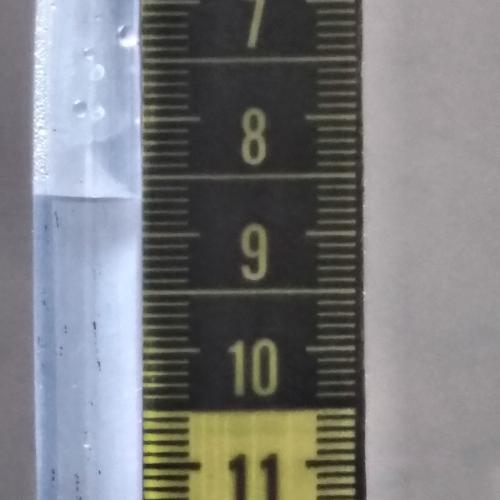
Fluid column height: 8.7 cm